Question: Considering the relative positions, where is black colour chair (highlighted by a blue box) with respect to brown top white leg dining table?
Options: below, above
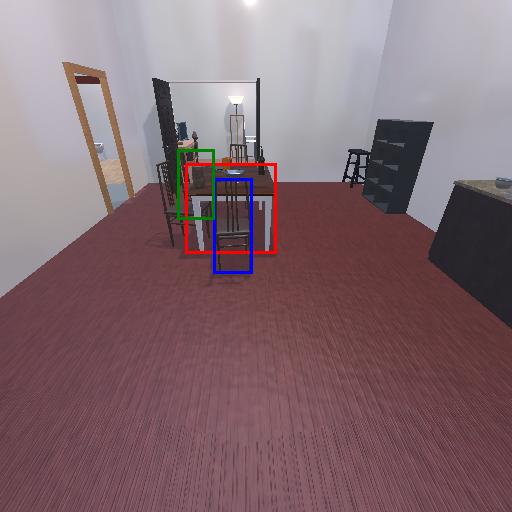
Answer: below